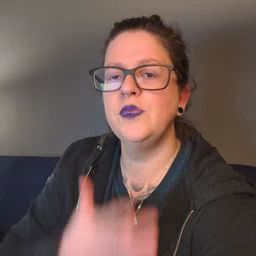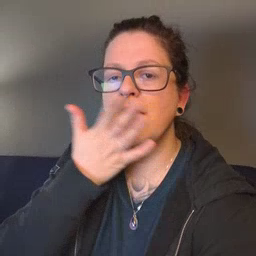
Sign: grass